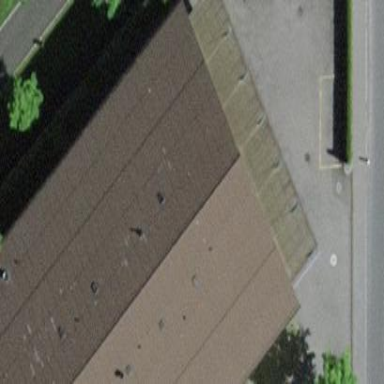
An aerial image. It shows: View of roof of building.